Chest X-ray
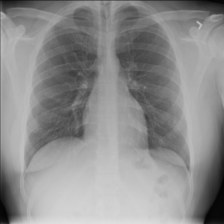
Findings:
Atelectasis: negative
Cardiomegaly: negative
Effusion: negative
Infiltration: negative
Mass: negative
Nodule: negative
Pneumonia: negative
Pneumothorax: negative
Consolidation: negative
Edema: negative
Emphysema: negative
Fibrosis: negative
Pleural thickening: negative
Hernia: negative